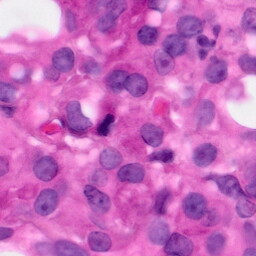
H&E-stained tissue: Pancreatic